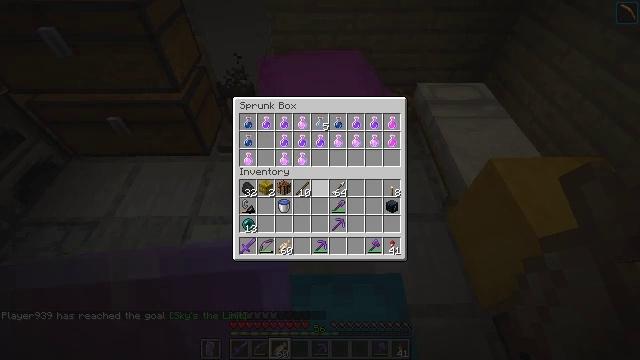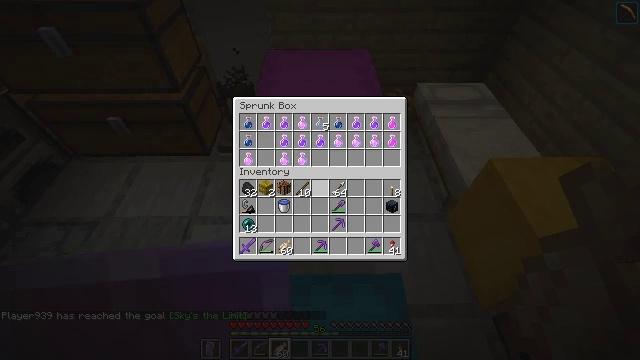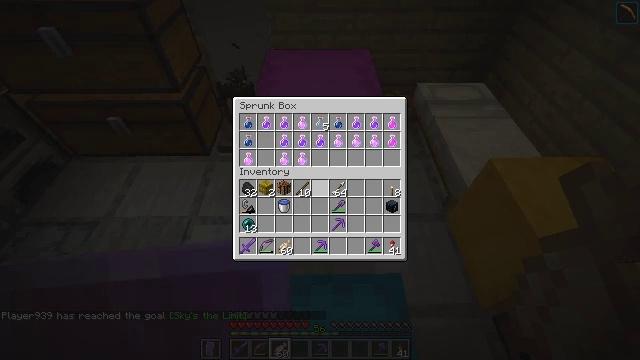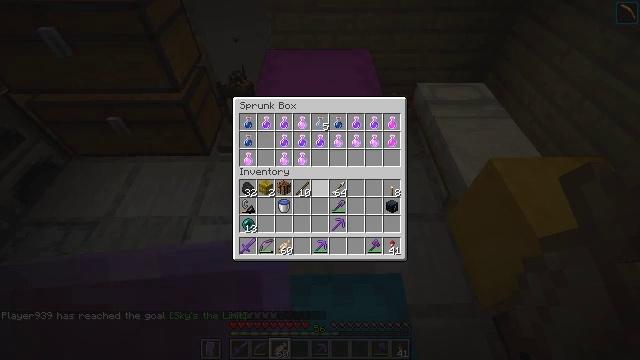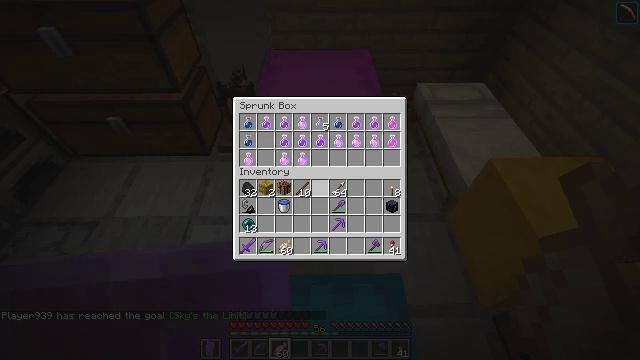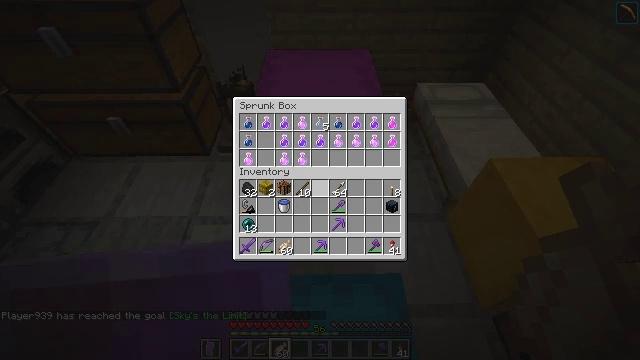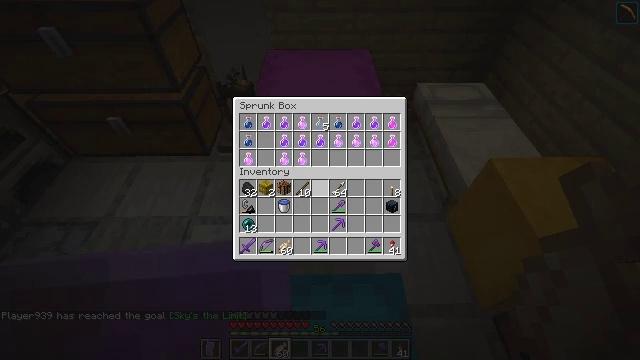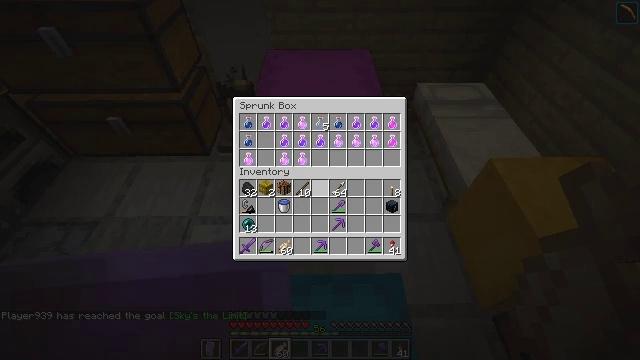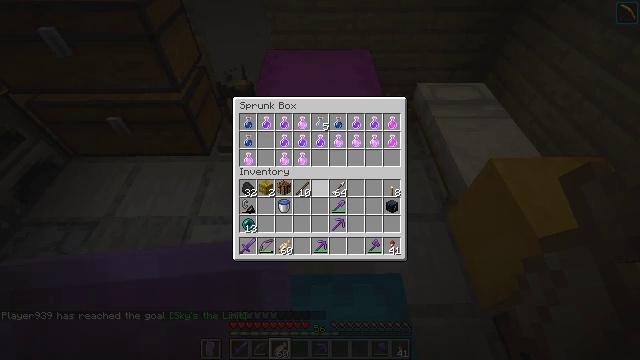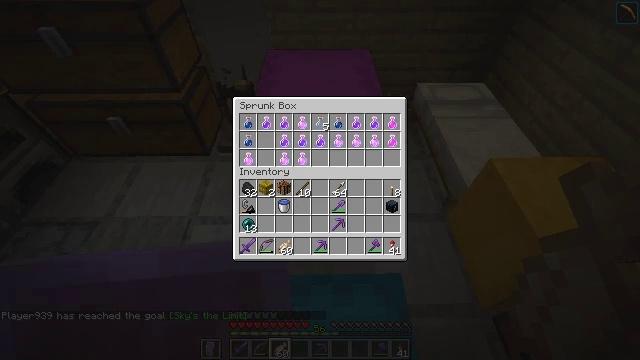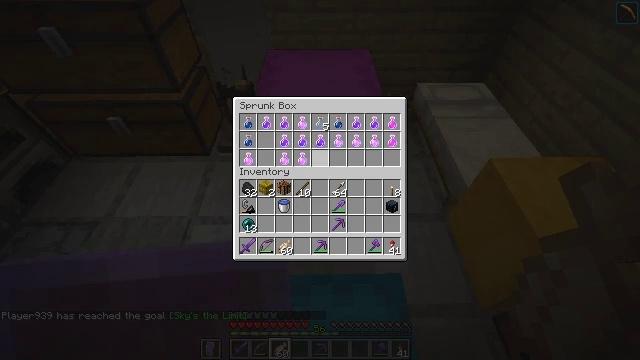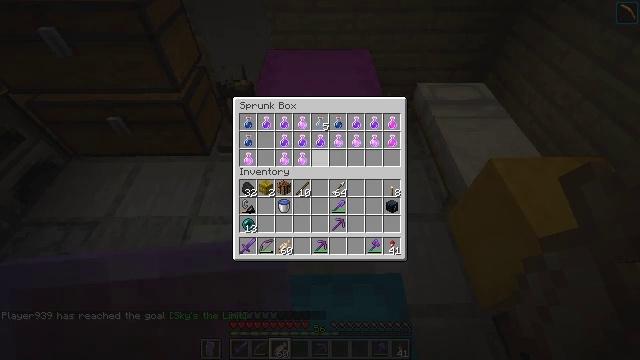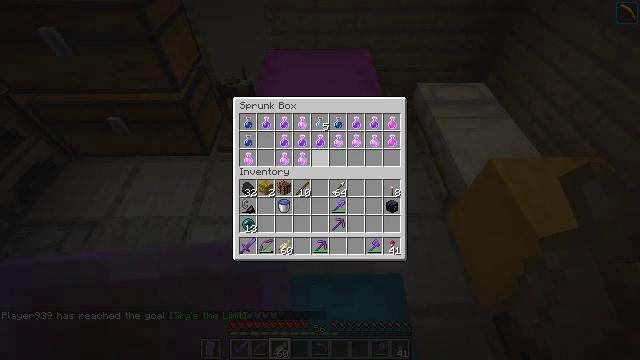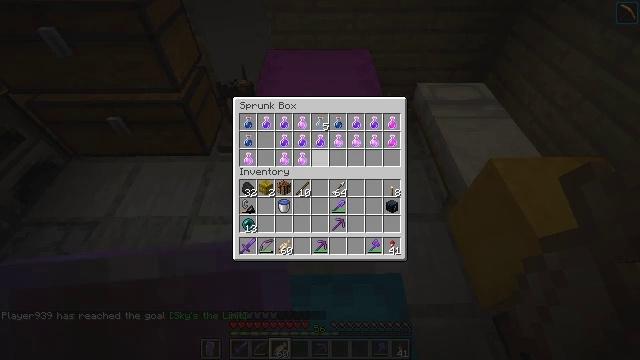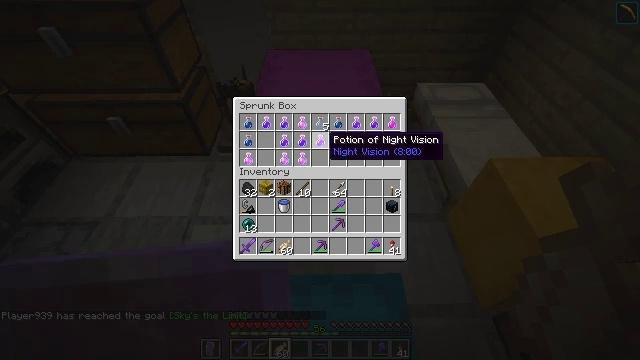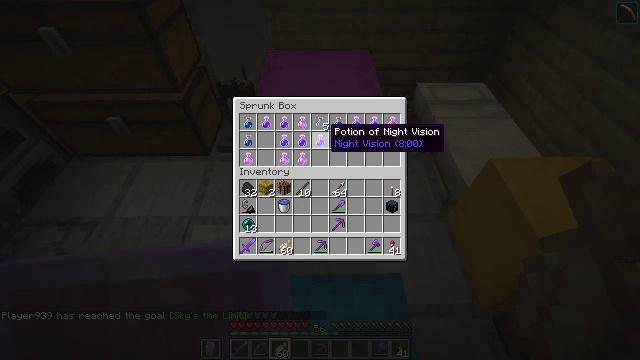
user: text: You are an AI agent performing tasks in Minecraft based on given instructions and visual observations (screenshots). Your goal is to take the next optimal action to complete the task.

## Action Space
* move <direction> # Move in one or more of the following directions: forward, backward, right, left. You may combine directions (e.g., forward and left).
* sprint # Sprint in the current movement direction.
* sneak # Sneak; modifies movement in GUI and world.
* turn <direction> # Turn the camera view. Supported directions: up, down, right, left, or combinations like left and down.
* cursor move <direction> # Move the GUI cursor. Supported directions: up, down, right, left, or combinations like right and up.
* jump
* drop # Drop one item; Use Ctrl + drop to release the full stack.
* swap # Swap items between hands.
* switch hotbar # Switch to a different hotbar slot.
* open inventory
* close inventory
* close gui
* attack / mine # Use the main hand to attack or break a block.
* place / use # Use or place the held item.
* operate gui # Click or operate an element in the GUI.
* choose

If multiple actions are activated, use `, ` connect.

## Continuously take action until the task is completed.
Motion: motion action
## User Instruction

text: Gather the magenta shulker box from the ground.
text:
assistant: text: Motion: no_op
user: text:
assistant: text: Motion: no_op
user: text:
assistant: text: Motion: no_op
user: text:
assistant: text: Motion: no_op
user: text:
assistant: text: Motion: no_op
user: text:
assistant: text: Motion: no_op
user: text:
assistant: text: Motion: no_op
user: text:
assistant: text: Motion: no_op
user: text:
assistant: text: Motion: turn up
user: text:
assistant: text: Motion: turn up
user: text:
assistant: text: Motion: no_op
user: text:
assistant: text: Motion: no_op
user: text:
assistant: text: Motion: no_op
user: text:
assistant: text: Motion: no_op
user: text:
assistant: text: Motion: turn up
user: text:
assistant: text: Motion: no_op
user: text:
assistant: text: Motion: no_op
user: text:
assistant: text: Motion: no_op
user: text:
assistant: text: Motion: no_op
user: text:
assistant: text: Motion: no_op
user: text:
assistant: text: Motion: turn left
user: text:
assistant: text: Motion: no_op
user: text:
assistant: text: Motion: no_op
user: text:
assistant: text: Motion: no_op
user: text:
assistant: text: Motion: no_op
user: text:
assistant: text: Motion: no_op
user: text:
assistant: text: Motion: turn up
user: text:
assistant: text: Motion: no_op
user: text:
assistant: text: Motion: no_op
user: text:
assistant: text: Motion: no_op